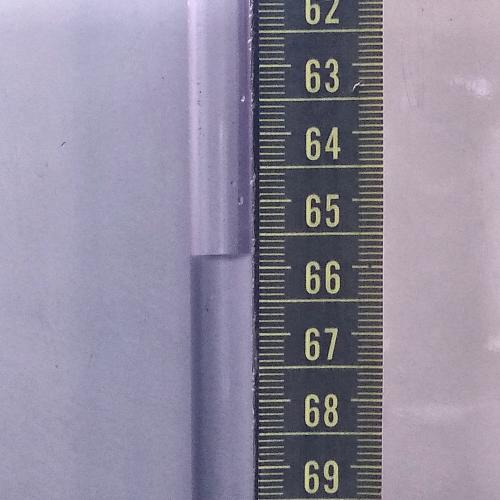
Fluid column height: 65.8 cm